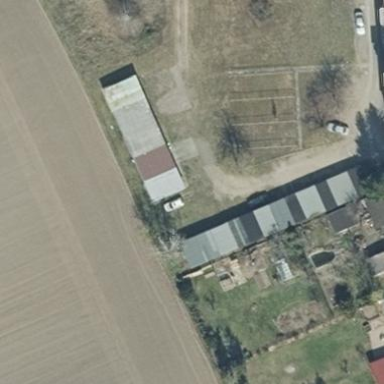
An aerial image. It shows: Group of garages.